Question: I have an excel sheet with datetime,dayofweak,start time and end time, For example I need to find the count of dayofweak as "Sunday" with a given start time and end time on all dates where it should count it as 1 for any number of repetition in same day. I have used the following formula which counts the values with repetition on same date.

=========================Sample Data====================================
'''
Open Time DATES day month year days time
1/5/2014 1:24 1/5/2014 5 1 2014 Sunday 1:24
1/5/2014 3:05 1/5/2014 5 1 2014 Sunday 3:05
1/5/2014 2:13 1/5/2014 5 1 2014 Sunday 2:13
1/5/2014 3:10 1/5/2014 5 1 2014 Sunday 3:10
1/5/2014 8:41 1/5/2014 5 1 2014 Sunday 8:41
1/5/2014 16:27 1/5/2014 5 1 2014 Sunday 16:27
1/5/2014 11:30 1/5/2014 5 1 2014 Sunday 11:30
1/5/2014 12:35 1/5/2014 5 1 2014 Sunday 12:35
1/5/2014 9:34 1/5/2014 5 1 2014 Sunday 9:34
1/5/2014 11:21 1/5/2014 5 1 2014 Sunday 11:21
1/5/2014 10:02 1/5/2014 5 1 2014 Sunday 10:02
1/5/2014 10:11 1/5/2014 5 1 2014 Sunday 10:11
1/5/2014 11:01 1/5/2014 5 1 2014 Sunday 11:01
1/5/2014 11:28 1/5/2014 5 1 2014 Sunday 11:28
1/5/2014 12:53 1/5/2014 5 1 2014 Sunday 12:53
1/5/2014 11:58 1/5/2014 5 1 2014 Sunday 11:58
1/5/2014 12:19 1/5/2014 5 1 2014 Sunday 12:19
1/5/2014 12:53 1/5/2014 5 1 2014 Sunday 12:53
1/5/2014 17:44 1/5/2014 5 1 2014 Sunday 17:44
1/5/2014 15:02 1/5/2014 5 1 2014 Sunday 15:02
1/5/2014 13:01 1/5/2014 5 1 2014 Sunday 13:01
1/5/2014 15:03 1/5/2014 5 1 2014 Sunday 15:03
1/5/2014 15:08 1/5/2014 5 1 2014 Sunday 15:08
1/5/2014 16:01 1/5/2014 5 1 2014 Sunday 16:01
1/5/2014 17:00 1/5/2014 5 1 2014 Sunday 17:00
1/5/2014 20:18 1/5/2014 5 1 2014 Sunday 20:18
1/5/2014 16:45 1/5/2014 5 1 2014 Sunday 16:45
1/5/2014 17:53 1/5/2014 5 1 2014 Sunday 17:53
1/5/2014 19:55 1/5/2014 5 1 2014 Sunday 19:55
1/5/2014 18:03 1/5/2014 5 1 2014 Sunday 18:03
1/5/2014 19:28 1/5/2014 5 1 2014 Sunday 19:28
1/5/2014 18:47 1/5/2014 5 1 2014 Sunday 18:47
1/5/2014 18:54 1/5/2014 5 1 2014 Sunday 18:54
1/5/2014 19:01 1/5/2014 5 1 2014 Sunday 19:01
1/5/2014 19:09 1/5/2014 5 1 2014 Sunday 19:09
1/5/2014 19:17 1/5/2014 5 1 2014 Sunday 19:17
1/5/2014 19:32 1/5/2014 5 1 2014 Sunday 19:32
1/5/2014 19:45 1/5/2014 5 1 2014 Sunday 19:45
1/5/2014 19:40 1/5/2014 5 1 2014 Sunday 19:40
1/5/2014 19:49 1/5/2014 5 1 2014 Sunday 19:49
1/5/2014 19:59 1/5/2014 5 1 2014 Sunday 19:59
1/5/2014 19:46 1/5/2014 5 1 2014 Sunday 19:46
1/5/2014 19:55 1/5/2014 5 1 2014 Sunday 19:55
1/5/2014 20:05 1/5/2014 5 1 2014 Sunday 20:05
1/5/2014 20:46 1/5/2014 5 1 2014 Sunday 20:46
1/5/2014 20:20 1/5/2014 5 1 2014 Sunday 20:20
1/5/2014 20:41 1/5/2014 5 1 2014 Sunday 20:41
1/5/2014 22:23 1/5/2014 5 1 2014 Sunday 22:23
1/5/2014 22:13 1/5/2014 5 1 2014 Sunday 22:13
1/5/2014 22:45 1/5/2014 5 1 2014 Sunday 22:45
1/5/2014 22:47 1/5/2014 5 1 2014 Sunday 22:47
1/5/2014 22:18 1/5/2014 5 1 2014 Sunday 22:18
1/5/2014 22:28 1/5/2014 5 1 2014 Sunday 22:28
1/5/2014 22:44 1/5/2014 5 1 2014 Sunday 22:44
1/5/2014 22:40 1/5/2014 5 1 2014 Sunday 22:40
1/5/2014 22:47 1/5/2014 5 1 2014 Sunday 22:47
1/5/2014 22:55 1/5/2014 5 1 2014 Sunday 22:55
1/5/2014 22:54 1/5/2014 5 1 2014 Sunday 22:54
1/5/2014 22:52 1/5/2014 5 1 2014 Sunday 22:52
1/5/2014 23:04 1/5/2014 5 1 2014 Sunday 23:04
1/5/2014 23:05 1/5/2014 5 1 2014 Sunday 23:05
1/5/2014 23:06 1/5/2014 5 1 2014 Sunday 23:06
1/12/2014 1:03 1/12/2014 12 1 2014 Sunday 1:03
1/12/2014 3:50 1/12/2014 12 1 2014 Sunday 3:50
1/12/2014 7:50 1/12/2014 12 1 2014 Sunday 7:50
1/12/2014 8:23 1/12/2014 12 1 2014 Sunday 8:23
1/12/2014 10:18 1/12/2014 12 1 2014 Sunday 10:18
1/12/2014 10:30 1/12/2014 12 1 2014 Sunday 10:30
1/12/2014 12:08 1/12/2014 12 1 2014 Sunday 12:08
1/12/2014 8:19 1/12/2014 12 1 2014 Sunday 8:19
1/12/2014 8:33 1/12/2014 12 1 2014 Sunday 8:33
1/12/2014 10:09 1/12/2014 12 1 2014 Sunday 10:09
1/12/2014 9:14 1/12/2014 12 1 2014 Sunday 9:14
1/12/2014 9:57 1/12/2014 12 1 2014 Sunday 9:57
1/12/2014 10:10 1/12/2014 12 1 2014 Sunday 10:10
1/12/2014 10:12 1/12/2014 12 1 2014 Sunday 10:12
1/12/2014 10:14 1/12/2014 12 1 2014 Sunday 10:14
1/12/2014 10:15 1/12/2014 12 1 2014 Sunday 10:15
1/12/2014 10:25 1/12/2014 12 1 2014 Sunday 10:25
1/12/2014 10:17 1/12/2014 12 1 2014 Sunday 10:17
1/12/2014 10:20 1/12/2014 12 1 2014 Sunday 10:20
1/12/2014 11:08 1/12/2014 12 1 2014 Sunday 11:08
1/12/2014 10:21 1/12/2014 12 1 2014 Sunday 10:21
1/12/2014 10:23 1/12/2014 12 1 2014 Sunday 10:23
1/12/2014 10:29 1/12/2014 12 1 2014 Sunday 10:29
1/12/2014 10:29 1/12/2014 12 1 2014 Sunday 10:29
1/12/2014 13:50 1/12/2014 12 1 2014 Sunday 13:50
1/12/2014 15:59 1/12/2014 12 1 2014 Sunday 15:59
1/12/2014 15:17 1/12/2014 12 1 2014 Sunday 15:17
1/12/2014 10:44 1/12/2014 12 1 2014 Sunday 10:44
1/12/2014 10:32 1/12/2014 12 1 2014 Sunday 10:32
1/12/2014 10:36 1/12/2014 12 1 2014 Sunday 10:36
1/12/2014 10:38 1/12/2014 12 1 2014 Sunday 10:38
1/12/2014 10:41 1/12/2014 12 1 2014 Sunday 10:41
1/12/2014 10:48 1/12/2014 12 1 2014 Sunday 10:48
1/12/2014 10:55 1/12/2014 12 1 2014 Sunday 10:55
1/12/2014 11:00 1/12/2014 12 1 2014 Sunday 11:00
1/12/2014 11:38 1/12/2014 12 1 2014 Sunday 11:38
1/12/2014 11:53 1/12/2014 12 1 2014 Sunday 11:53
1/12/2014 11:47 1/12/2014 12 1 2014 Sunday 11:47
1/12/2014 12:03 1/12/2014 12 1 2014 Sunday 12:03
1/12/2014 12:23 1/12/2014 12 1 2014 Sunday 12:23
1/12/2014 12:39 1/12/2014 12 1 2014 Sunday 12:39
1/12/2014 12:38 1/12/2014 12 1 2014 Sunday 12:38
1/12/2014 12:52 1/12/2014 12 1 2014 Sunday 12:52
1/12/2014 13:11 1/12/2014 12 1 2014 Sunday 13:11
1/12/2014 13:31 1/12/2014 12 1 2014 Sunday 13:31
1/12/2014 13:20 1/12/2014 12 1 2014 Sunday 13:20
1/12/2014 14:02 1/12/2014 12 1 2014 Sunday 14:02
1/12/2014 14:00 1/12/2014 12 1 2014 Sunday 14:00
1/12/2014 16:40 1/12/2014 12 1 2014 Sunday 16:40
1/12/2014 16:56 1/12/2014 12 1 2014 Sunday 16:56
1/12/2014 15:29 1/12/2014 12 1 2014 Sunday 15:29
1/12/2014 16:11 1/12/2014 12 1 2014 Sunday 16:11
1/12/2014 16:22 1/12/2014 12 1 2014 Sunday 16:22
1/12/2014 17:00 1/12/2014 12 1 2014 Sunday 17:00
1/12/2014 17:42 1/12/2014 12 1 2014 Sunday 17:42
1/12/2014 17:19 1/12/2014 12 1 2014 Sunday 17:19
1/12/2014 20:50 1/12/2014 12 1 2014 Sunday 20:50
1/12/2014 18:44 1/12/2014 12 1 2014 Sunday 18:44
1/12/2014 18:34 1/12/2014 12 1 2014 Sunday 18:34
1/12/2014 18:25 1/12/2014 12 1 2014 Sunday 18:25
1/12/2014 18:45 1/12/2014 12 1 2014 Sunday 18:45
1/12/2014 18:44 1/12/2014 12 1 2014 Sunday 18:44
1/12/2014 20:10 1/12/2014 12 1 2014 Sunday 20:10
1/12/2014 18:58 1/12/2014 12 1 2014 Sunday 18:58
1/12/2014 19:44 1/12/2014 12 1 2014 Sunday 19:44
1/12/2014 21:25 1/12/2014 12 1 2014 Sunday 21:25
1/12/2014 20:12 1/12/2014 12 1 2014 Sunday 20:12
1/12/2014 21:27 1/12/2014 12 1 2014 Sunday 21:27
1/12/2014 21:52 1/12/2014 12 1 2014 Sunday 21:52
1/12/2014 22:40 1/12/2014 12 1 2014 Sunday 22:40
1/12/2014 23:19 1/12/2014 12 1 2014 Sunday 23:19
1/12/2014 22:20 1/12/2014 12 1 2014 Sunday 22:20
1/12/2014 22:38 1/12/2014 12 1 2014 Sunday 22:38
1/12/2014 23:29 1/12/2014 12 1 2014 Sunday 23:29
'''
===========================Sample Data==================================
'''
=COUNTIFS(E:E,"Sunday",F:F,">="&H2,F:F,"<="&I2)
'''
Here for sunday ,from 00:00:00 to 00:59:59 i have found value with this formula, now what I need is the date should be distinct for example now the date is duplicate for starttime to endtime but now if I got one date for a time stamp then I should not be counting that date again for repetition.
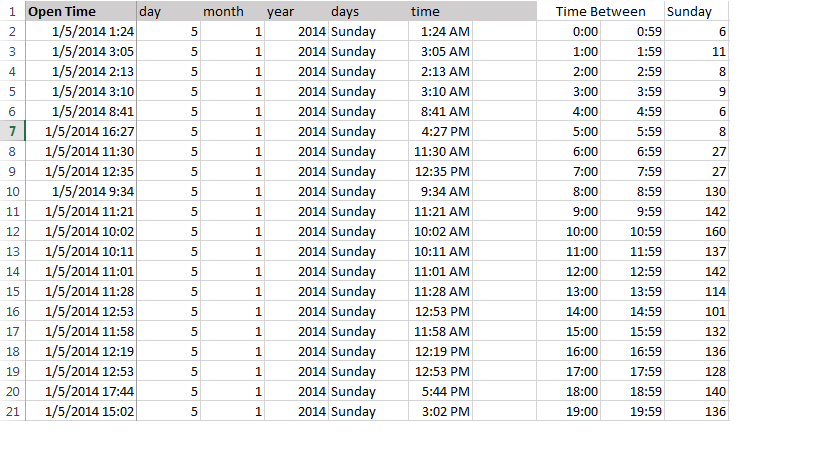
Answer: here is a way to answer your question:
here is the <URL>
you can follow the steps in the above downloadable sheet.
here is a screen

you need to make sure that the column H is formatted as time.
then you need to put your start/end timestamps horizontally, starting from to , in two rows (start row and end row).
then you pull dynamically the unique dates from column and put them in column using this formula:
'''
=IFNA(INDEX($A$2:$A$229730,MATCH(0,COUNTIF($J$2:J2,$A$2:$A$229730),0)),"")
'''
you put this formula in and make sure that you press ++ to calculate the formula.
then drag down and fill until you have all your unique dates in column J.
put the following formula in to count the number of timestamps for each date based on the range (start/end).
'''
=COUNTIFS($A:$A,$J3,$G:$G,"Sunday",$H:$H,">="&K$1,$H:$H,"<="&K$2)
'''
then drag and fill this formula to the right until , then select from to and drag and fill down until the last unique date in column J.
hope this works for you. you can always look at the example sheet above.
Let me know if you have problems.